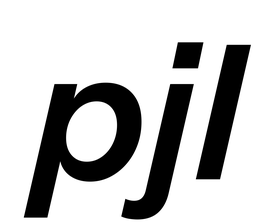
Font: InstrumentSans-Italic_SemiBold_Italic